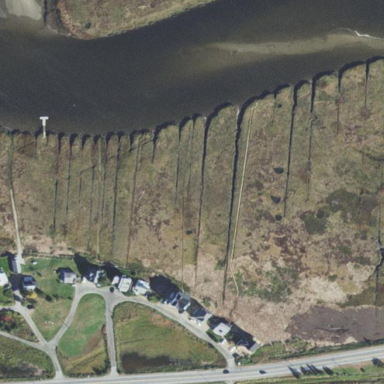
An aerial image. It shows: Saltmarsh wetland with grass surface.